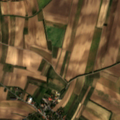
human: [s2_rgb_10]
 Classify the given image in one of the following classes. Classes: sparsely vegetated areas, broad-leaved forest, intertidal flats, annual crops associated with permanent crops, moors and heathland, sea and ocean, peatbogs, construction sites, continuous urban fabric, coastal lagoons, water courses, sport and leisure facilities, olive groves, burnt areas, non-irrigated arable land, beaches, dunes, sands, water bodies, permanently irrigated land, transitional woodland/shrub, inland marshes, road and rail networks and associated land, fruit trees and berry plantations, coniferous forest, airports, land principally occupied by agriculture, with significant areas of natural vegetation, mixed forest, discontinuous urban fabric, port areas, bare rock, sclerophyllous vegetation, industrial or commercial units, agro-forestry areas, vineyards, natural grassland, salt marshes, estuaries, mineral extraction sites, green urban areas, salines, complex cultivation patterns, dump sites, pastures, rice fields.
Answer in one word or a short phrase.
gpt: discontinuous urban fabric, non-irrigated arable land, vineyards, land principally occupied by agriculture, with significant areas of natural vegetation